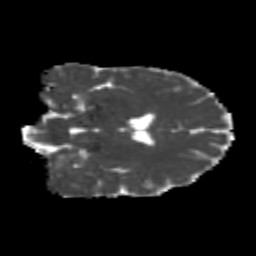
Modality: MD
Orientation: coronal
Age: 21
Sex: female
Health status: healthy
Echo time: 0.074 s